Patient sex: F
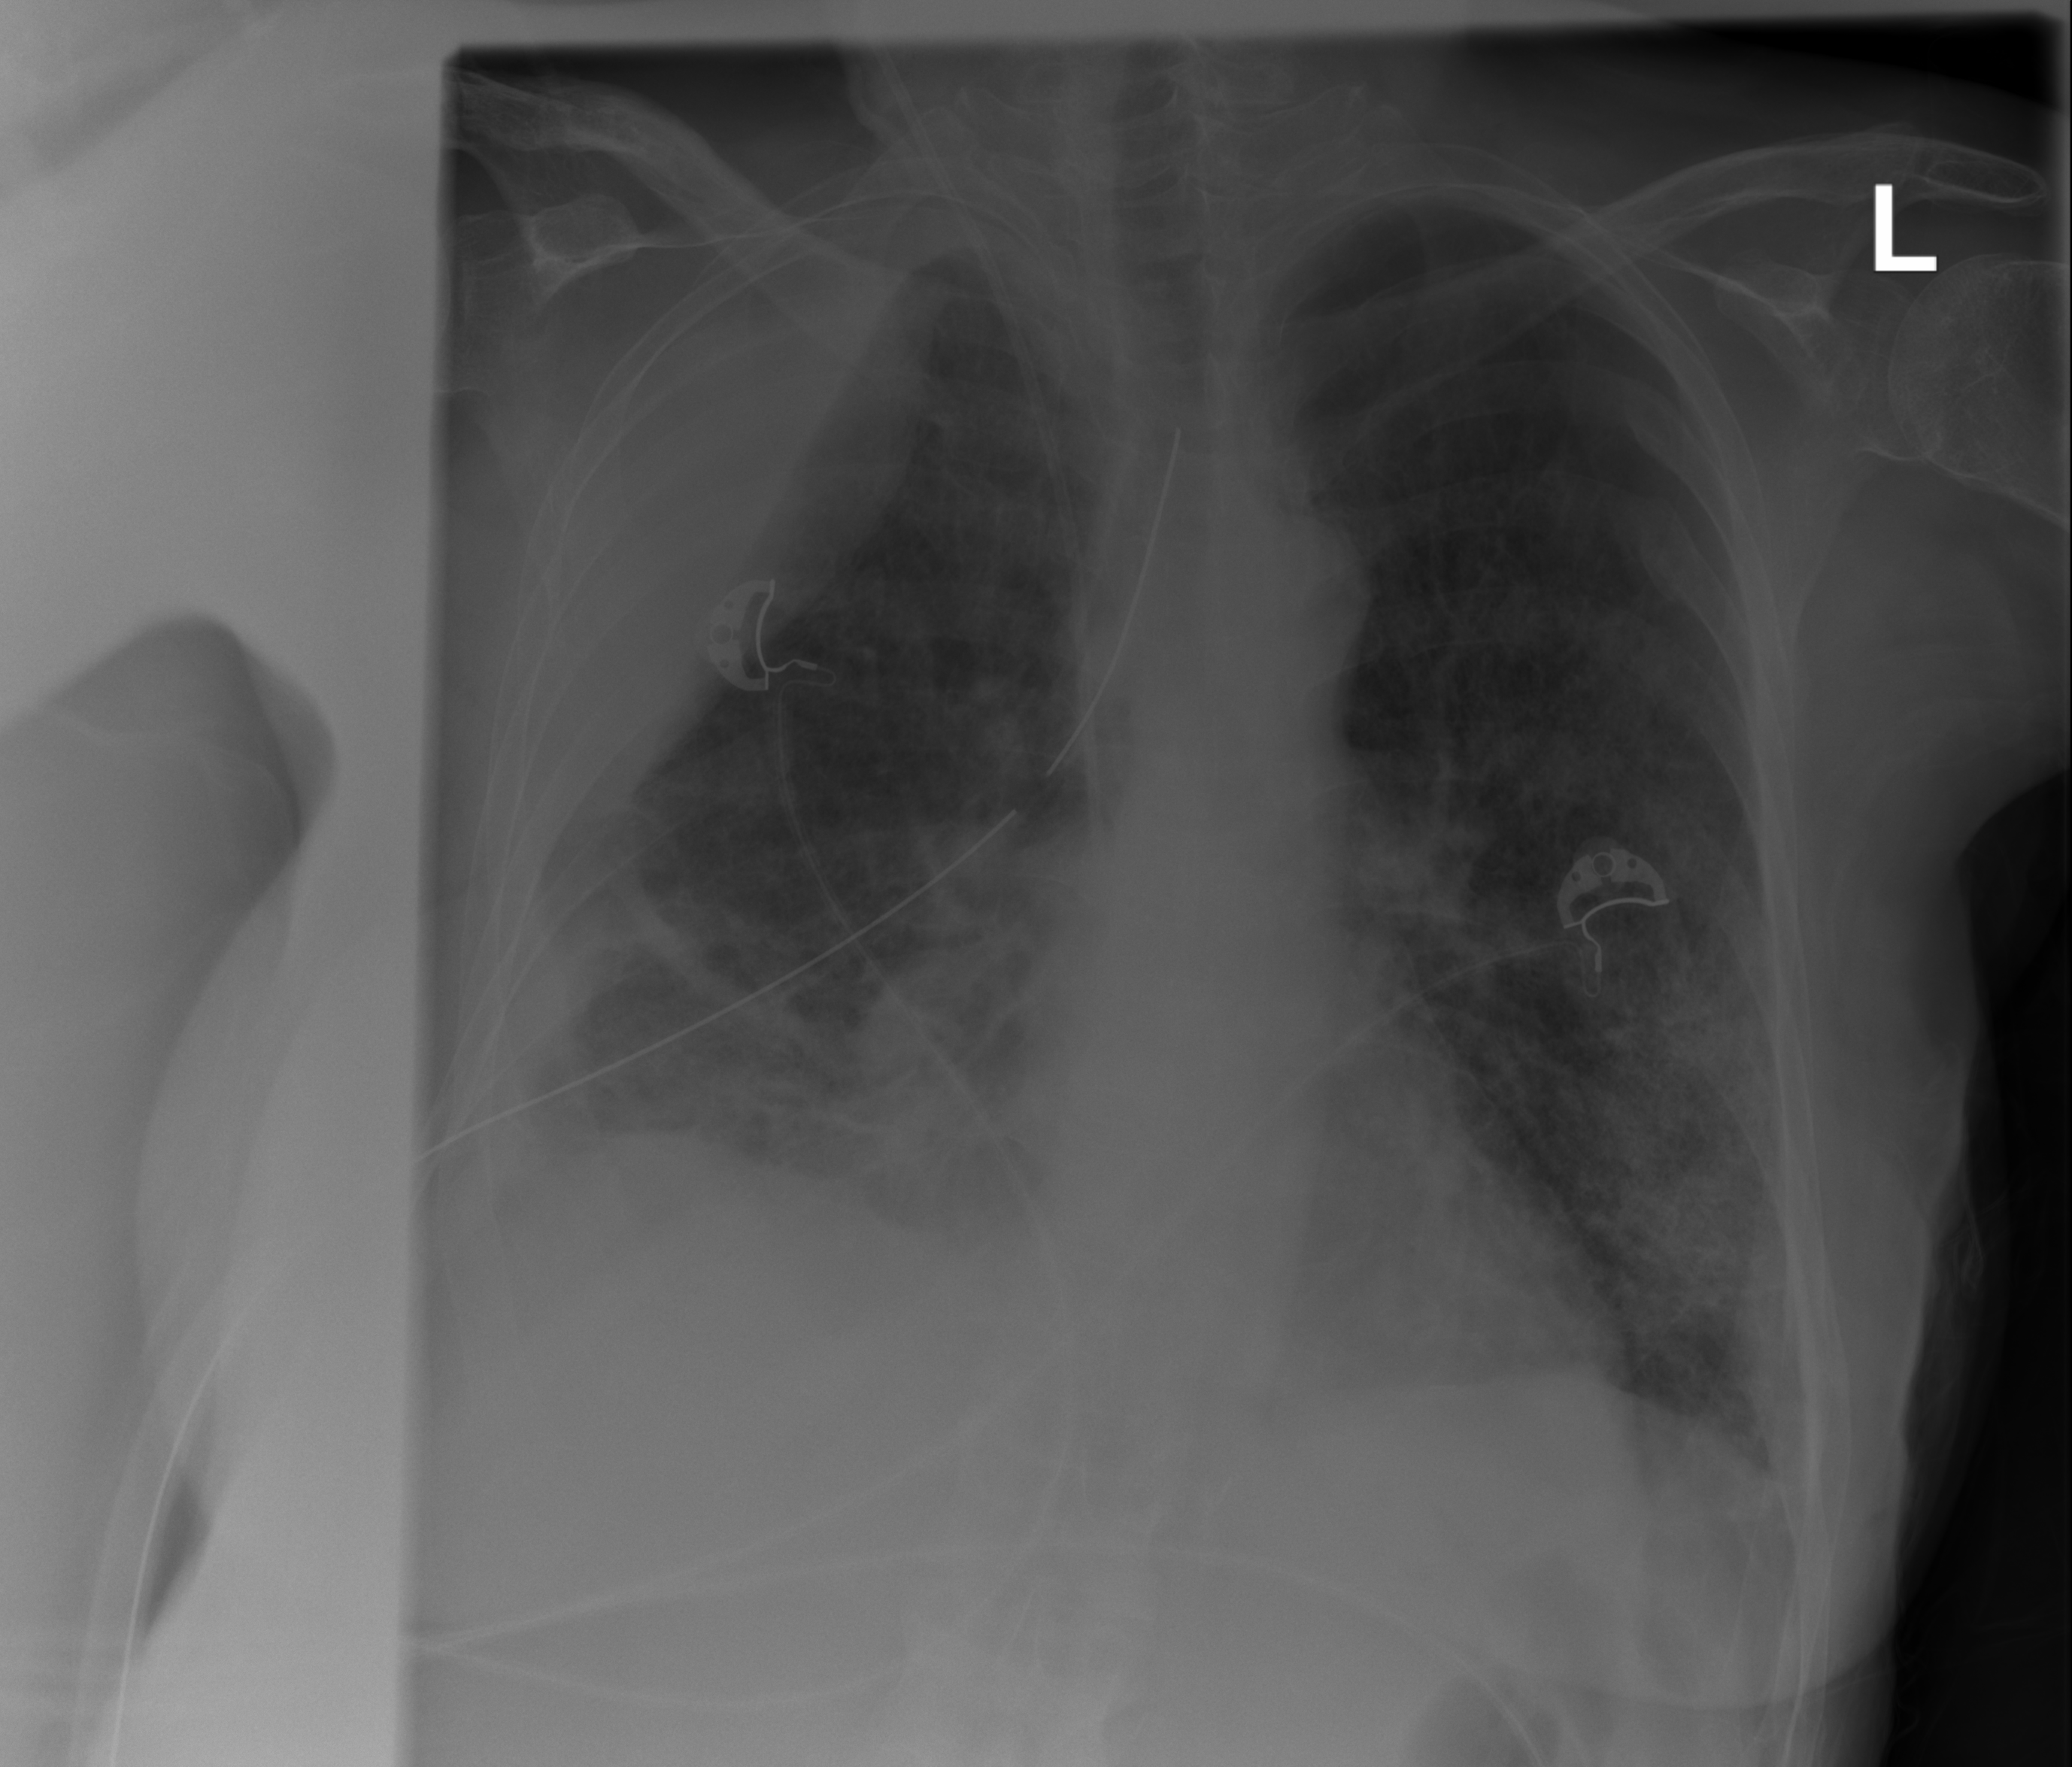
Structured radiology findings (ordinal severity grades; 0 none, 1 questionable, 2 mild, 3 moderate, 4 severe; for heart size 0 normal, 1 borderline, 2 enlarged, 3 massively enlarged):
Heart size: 0
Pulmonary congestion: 0
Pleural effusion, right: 3
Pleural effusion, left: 0
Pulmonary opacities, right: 0
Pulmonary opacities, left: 0
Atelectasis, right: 2
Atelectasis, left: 0